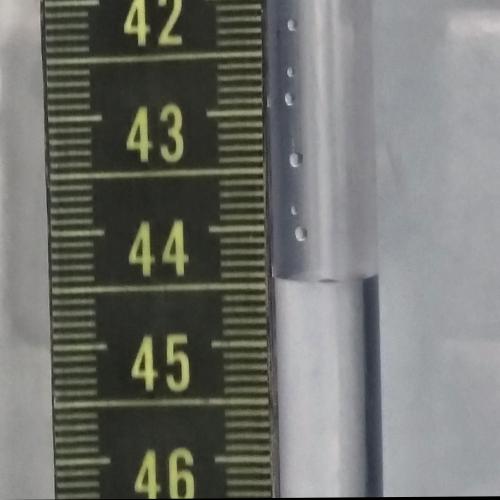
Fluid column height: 44.5 cm